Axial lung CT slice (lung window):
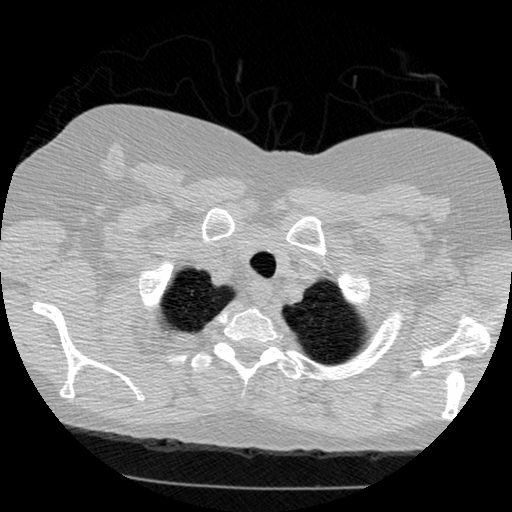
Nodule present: no